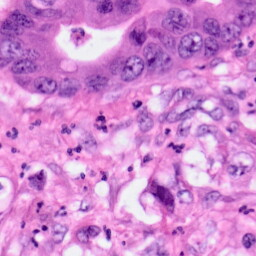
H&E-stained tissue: Pancreatic